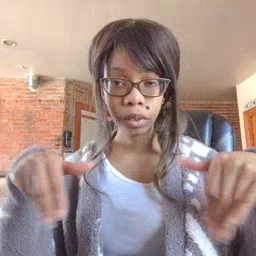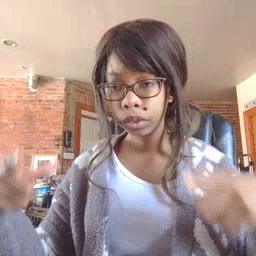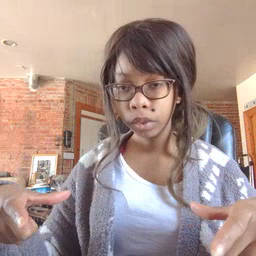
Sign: pool